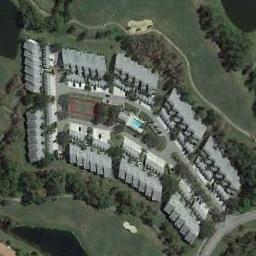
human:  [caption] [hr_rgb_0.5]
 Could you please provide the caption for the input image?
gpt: The dense residential is on the grass next to some trees and lakes .

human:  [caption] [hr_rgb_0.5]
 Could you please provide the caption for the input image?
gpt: There are many roads and neatly arranged houses and trees and large lawns in densely populated areas .

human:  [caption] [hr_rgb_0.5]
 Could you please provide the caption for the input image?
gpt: A dense residential area with some sports areas and lots of houses of the same style is surrounded by some lakes .

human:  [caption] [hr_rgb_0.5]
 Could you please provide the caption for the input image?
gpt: The houses are many and neatly arranged .

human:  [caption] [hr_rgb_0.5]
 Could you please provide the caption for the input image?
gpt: There are gray buildings with trees around on a dense residential area .